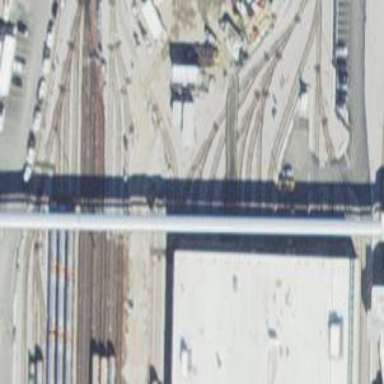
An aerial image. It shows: Building passage tunnel in yard with electrified rail service.